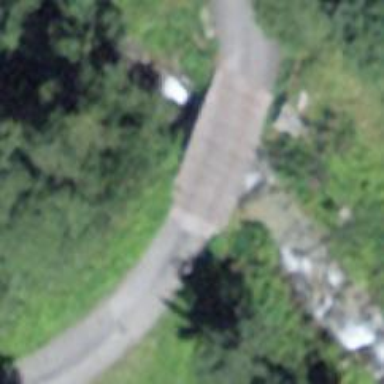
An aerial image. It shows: Service road on bridge with grade3 tracktype.